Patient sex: F
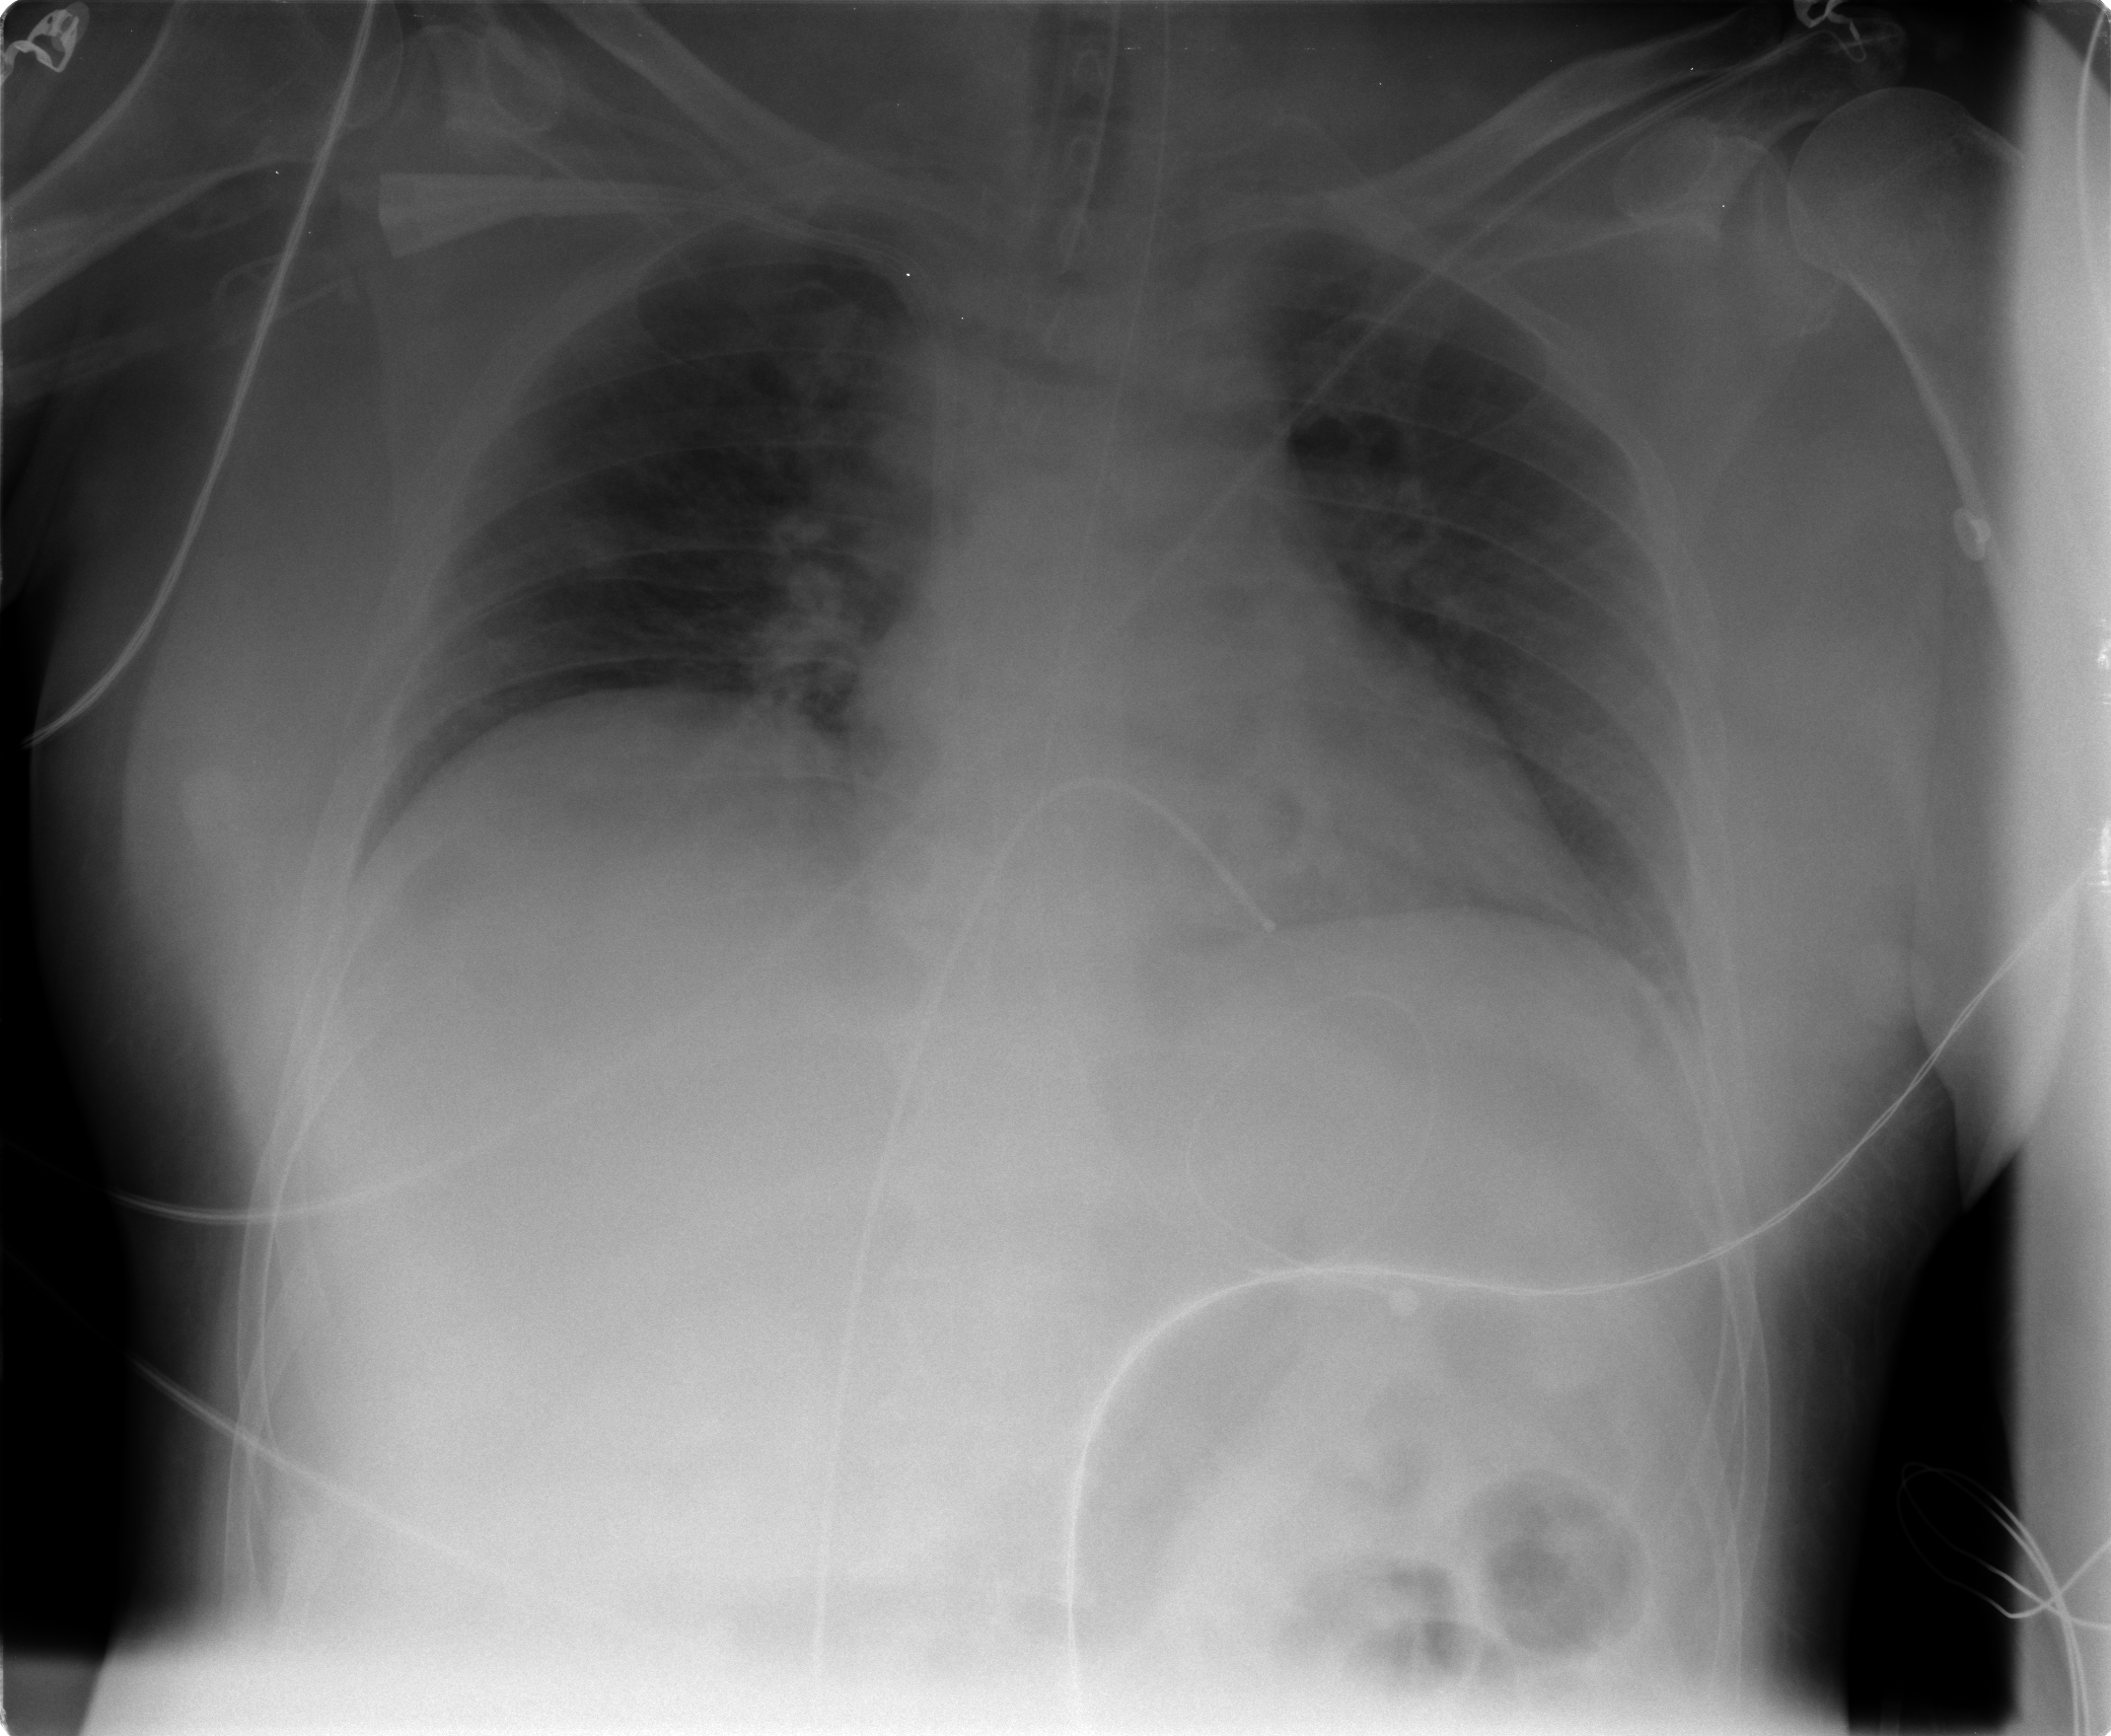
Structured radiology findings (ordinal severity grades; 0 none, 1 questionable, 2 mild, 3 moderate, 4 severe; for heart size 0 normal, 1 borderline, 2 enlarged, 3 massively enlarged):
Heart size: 0
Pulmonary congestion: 2
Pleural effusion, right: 0
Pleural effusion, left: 0
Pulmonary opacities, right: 0
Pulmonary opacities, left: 0
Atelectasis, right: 0
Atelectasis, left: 2